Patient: sex M, age 51
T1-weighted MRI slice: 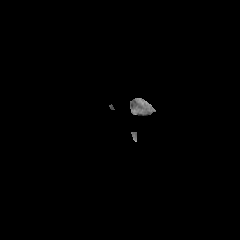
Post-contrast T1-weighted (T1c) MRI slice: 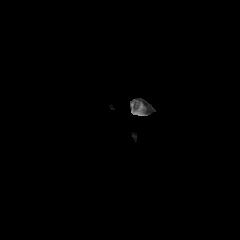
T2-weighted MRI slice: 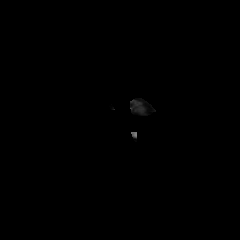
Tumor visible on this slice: yes
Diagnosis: Glioblastoma, IDH-wildtype
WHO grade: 4